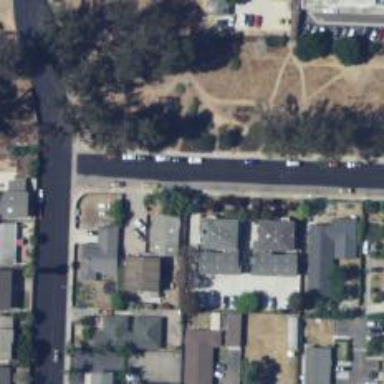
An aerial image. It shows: Driveway leading to service road.